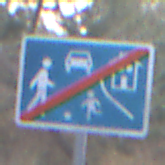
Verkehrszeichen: EndeVerkehrsberuhigterBereich
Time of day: MorningAfternoon
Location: Outdoor (Nature)
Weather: PartlyCloudy
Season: NotSpecified
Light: Natural